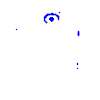
Particle: proton